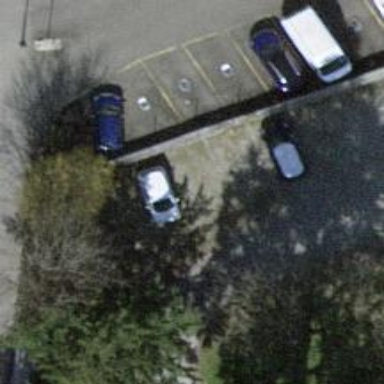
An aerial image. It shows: Parking aisle with fine gravel surface.